Question: I'm using button element in a bootstrap template.
I was wondering if it is the normal behavior in bootstrap :
When there is not enough space to show all the buttons on one line, or when the window is resized, some buttons are shown on a 2nd line and it's ok like that but there is no margin-bottom.
I can add it :
'''
.btn {
margin-bottom: 5px;
}
'''
But i find it strange that it is not handled by bootstrap.
Maybe i'm doing something wrong ?
: <URL>

'''
<button type="button" class="btn btn-primary btn_plus_infos" data-toggle="collapse" data-target="#plus_infos">Plus d'infos</button>
<button type="button" class="btn btn-primary btn_plus_infos" data-toggle="collapse" data-target="#plus_infos">Plus d'infos</button>
<button type="button" class="btn btn-primary btn_plus_infos" data-toggle="collapse" data-target="#plus_infos">Plus d'infos</button>
'''
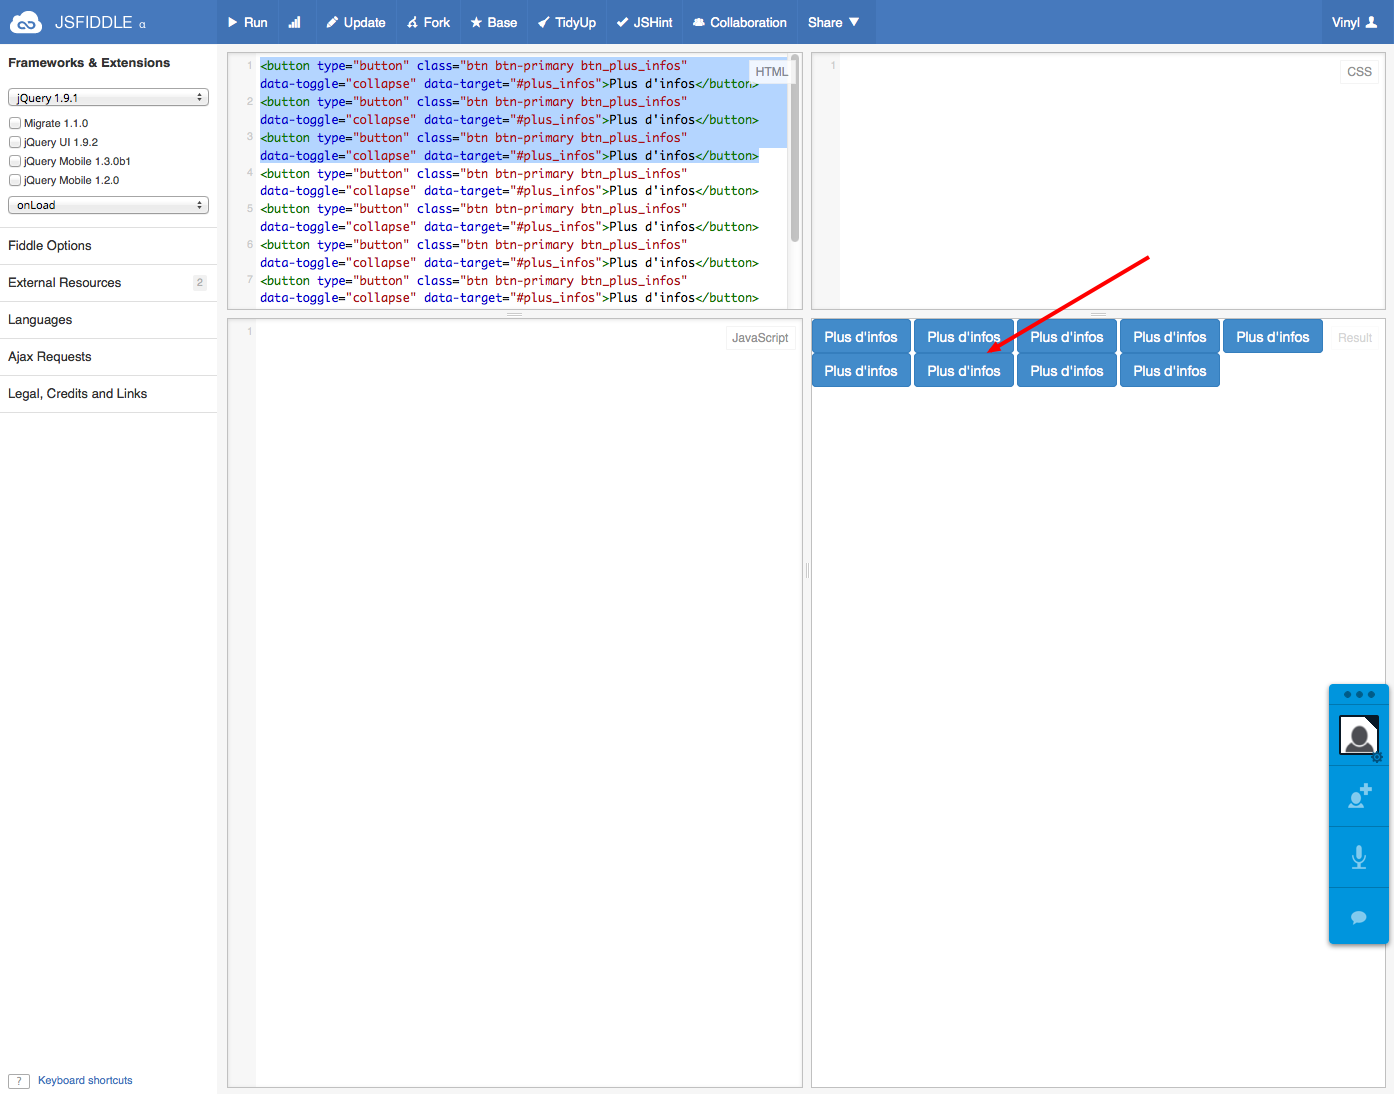
Answer: In Bootstrap's 'buttons.less' and 'button-groups.less' there's nothing about margin-top or margin-bottom. Having a margin by default would likely conflict when combining it with other elements (e.g. a form)
I think the best solution might be adding all buttons inside a 'btn-toolbar' and to style that combination:
'''
.btn-toolbar .btn {
margin-bottom: 5px;
}
'''